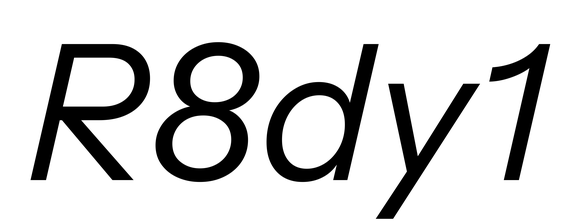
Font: InstrumentSans-Italic_Italic